Group 1:
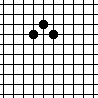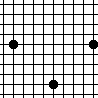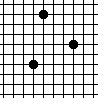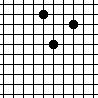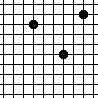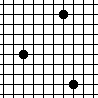
Group 2:
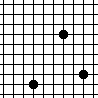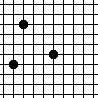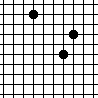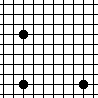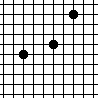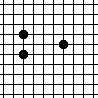
Rule separating the two groups: If "distance" is taken to be the sum of horizontal and vertical distances between points, the 3 points are equidistant from each other vs. not so.
Concepts: triangle
Comments: In other words, we take the distance between points (a,b) and (c,d) to be equal to |c-a| + |d-b|, or, in other words, the distance of the shortest path between points that travels along grid lines. In mathematics, this way of measuring distance is called the 'taxicab' or 'Manhattan' metric. The points on the left hand side form equilateral triangles in this metric.
⠀
An alternate (albeit more convoluted) solution that someone may arrive at for this Problem is as follows: The triangles formed by the points on the left have some two points diagonal to each other (in the sense of bishops in chess), and considering the corresponding edge as their base, they also have an equal height. However, this was proven to be equivalent to the Manhattan distance answer by Sridhar Ramesh. Here is the proof:
⠀
An equilateral triangle amounts to points A, B, and C such that B and C lie on a circle of some radius centered at A, and the chord from B to C is as long as this radius.
A Manhattan circle of radius R is a turned square, ♢, where the Manhattan distance between any two points on opposite sides is 2R, and the Manhattan distance between any two points on adjacent sides is the larger distance from one of those points to the corner connecting those sides. Thus, to get two of these points to have Manhattan distance R, one of them must be a midpoint of one side of the ♢ (thus, bishop-diagonal from its center) and the other can then be any point on an adjacent side of the ♢ making an acute triangle with the aforementioned midpoint and center.
Author: Leo Crabbe